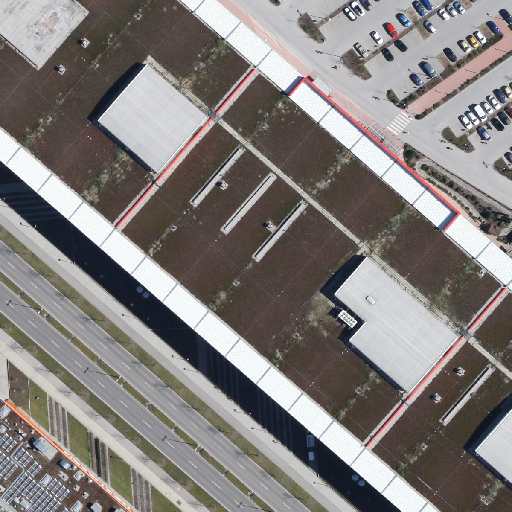
Referring expression: paved road along with tree